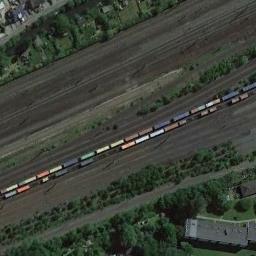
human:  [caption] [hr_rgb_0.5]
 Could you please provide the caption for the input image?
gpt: There is a train passing by in the picture .

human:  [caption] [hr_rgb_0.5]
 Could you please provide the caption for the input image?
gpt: The railway is next to lines of trees .

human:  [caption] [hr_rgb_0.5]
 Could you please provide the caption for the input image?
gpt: These railways have two trains on the tracks .

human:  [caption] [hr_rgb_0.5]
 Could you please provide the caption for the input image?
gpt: Many trees are beside the railway .

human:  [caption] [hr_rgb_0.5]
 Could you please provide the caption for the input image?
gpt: There are some green bushes beside the railway with two trains .